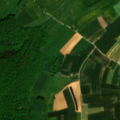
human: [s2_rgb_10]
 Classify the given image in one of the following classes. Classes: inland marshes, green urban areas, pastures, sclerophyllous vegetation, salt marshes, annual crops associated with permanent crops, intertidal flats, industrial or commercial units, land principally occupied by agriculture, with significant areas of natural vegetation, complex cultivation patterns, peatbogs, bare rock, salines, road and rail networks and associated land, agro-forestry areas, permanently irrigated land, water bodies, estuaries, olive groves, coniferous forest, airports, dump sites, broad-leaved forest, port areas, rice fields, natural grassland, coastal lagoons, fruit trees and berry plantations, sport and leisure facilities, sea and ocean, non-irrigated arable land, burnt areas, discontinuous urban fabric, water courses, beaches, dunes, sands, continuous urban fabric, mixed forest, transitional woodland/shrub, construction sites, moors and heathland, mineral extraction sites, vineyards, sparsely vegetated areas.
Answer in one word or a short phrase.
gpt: non-irrigated arable land, pastures, broad-leaved forest